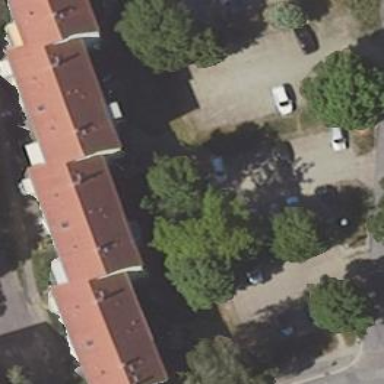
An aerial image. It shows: Parking area with paving stones.